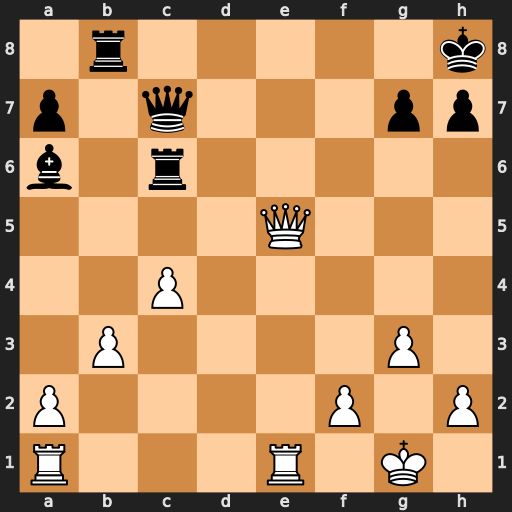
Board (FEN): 1r5k/p1q3pp/b1r5/4Q3/2P5/1P4P1/P4P1P/R3R1K1
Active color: w
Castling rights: -
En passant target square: -
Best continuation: Qe8+ Rxe8 Rxe8#